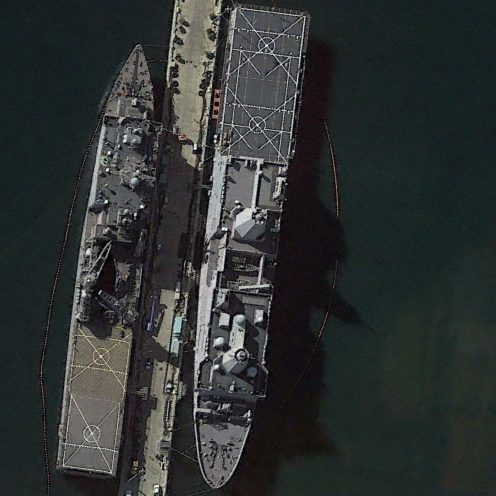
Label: combat